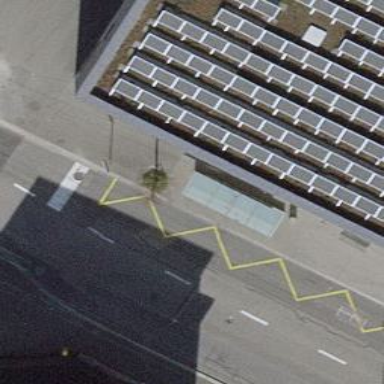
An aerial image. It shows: Bus stop with sheltered platform for public transport.